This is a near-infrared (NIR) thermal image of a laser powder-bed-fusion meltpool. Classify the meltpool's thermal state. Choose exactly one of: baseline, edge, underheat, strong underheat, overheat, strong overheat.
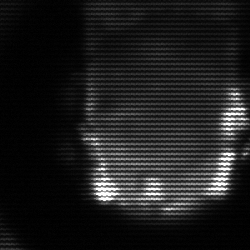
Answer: baseline